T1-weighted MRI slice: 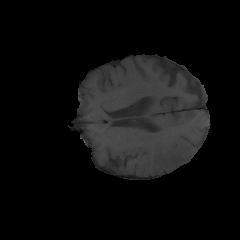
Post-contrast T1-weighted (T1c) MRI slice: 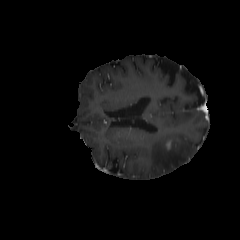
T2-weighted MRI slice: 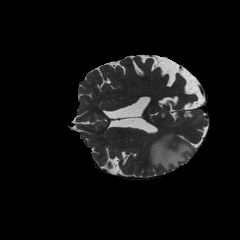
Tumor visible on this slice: yes